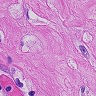
Metastatic tissue present: yes